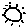
Label: sun